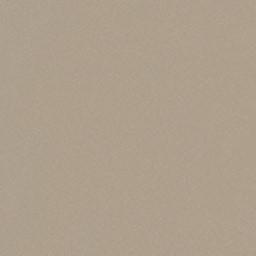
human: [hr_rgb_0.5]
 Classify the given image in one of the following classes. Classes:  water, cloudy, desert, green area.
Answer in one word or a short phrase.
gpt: desert